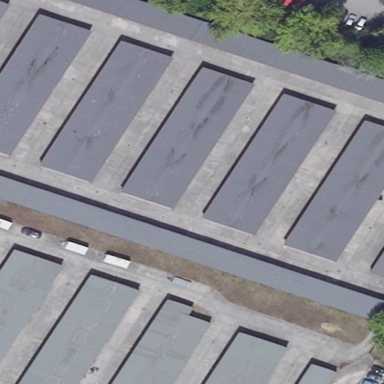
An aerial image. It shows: Group of garages.